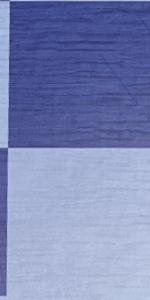
Label: Empty